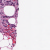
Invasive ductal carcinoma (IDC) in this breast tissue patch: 1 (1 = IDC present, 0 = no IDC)